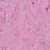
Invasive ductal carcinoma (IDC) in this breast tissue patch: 1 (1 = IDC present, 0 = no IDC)